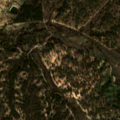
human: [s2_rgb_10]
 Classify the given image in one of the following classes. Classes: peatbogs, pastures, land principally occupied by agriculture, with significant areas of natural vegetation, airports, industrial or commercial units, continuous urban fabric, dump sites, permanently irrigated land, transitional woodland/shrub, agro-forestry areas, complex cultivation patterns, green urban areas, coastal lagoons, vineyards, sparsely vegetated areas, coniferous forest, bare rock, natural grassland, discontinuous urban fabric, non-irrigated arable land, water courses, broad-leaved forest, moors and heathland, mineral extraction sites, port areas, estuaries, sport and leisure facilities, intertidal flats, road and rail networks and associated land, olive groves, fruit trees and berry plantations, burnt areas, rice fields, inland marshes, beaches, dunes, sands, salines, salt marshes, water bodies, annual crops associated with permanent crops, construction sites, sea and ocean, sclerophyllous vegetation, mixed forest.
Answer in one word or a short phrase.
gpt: non-irrigated arable land, complex cultivation patterns, agro-forestry areas, broad-leaved forest